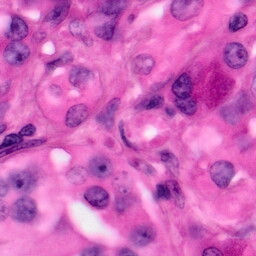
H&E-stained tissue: Pancreatic